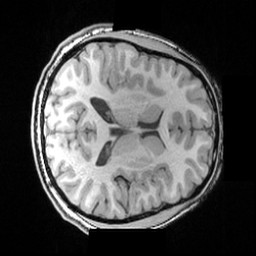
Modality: T1w
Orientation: axial
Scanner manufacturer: siemens
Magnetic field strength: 3 T
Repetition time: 1.63 s
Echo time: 0.00311 s